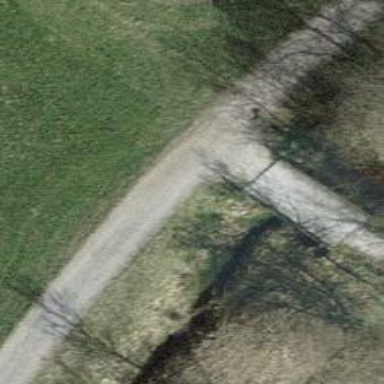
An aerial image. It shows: Track road with grade2 bridge.